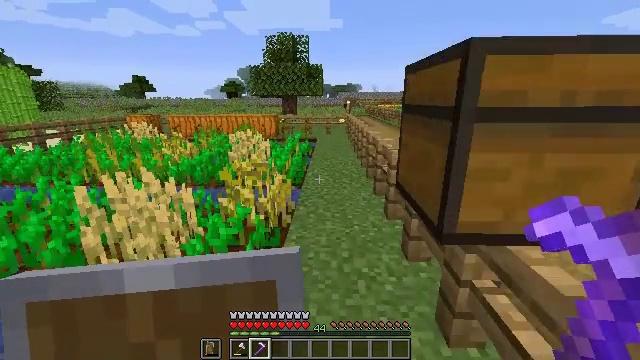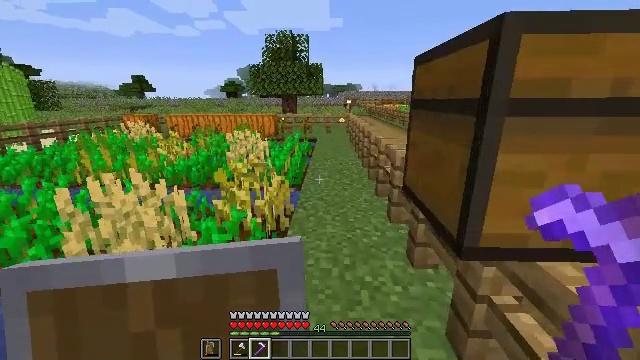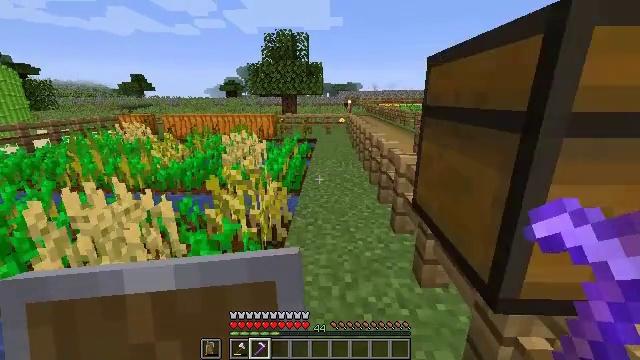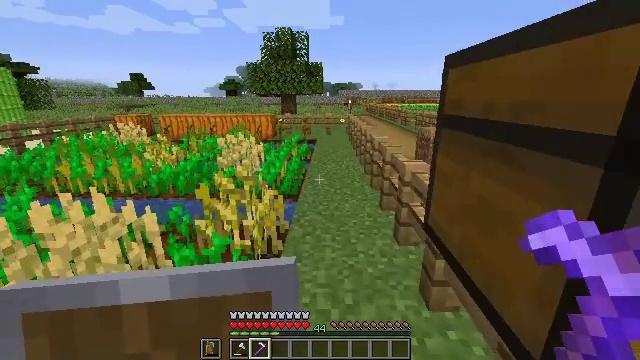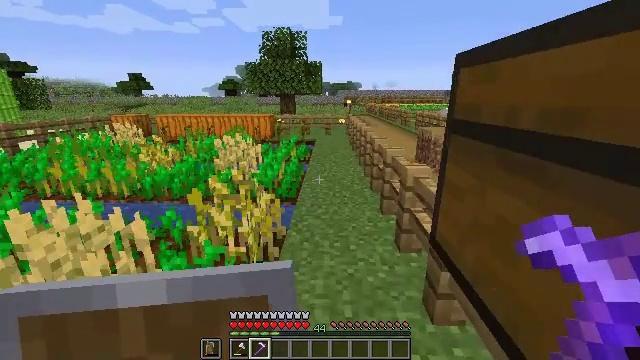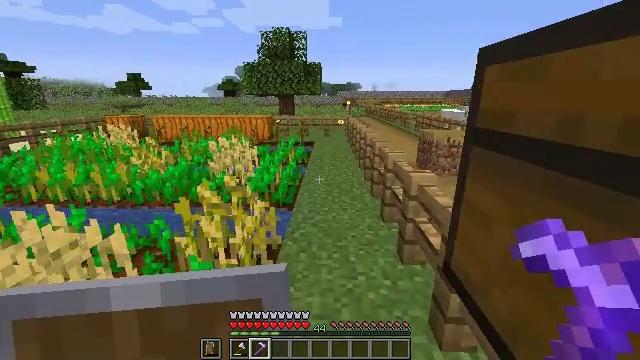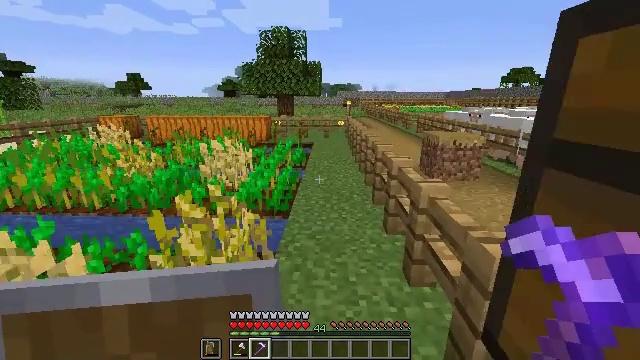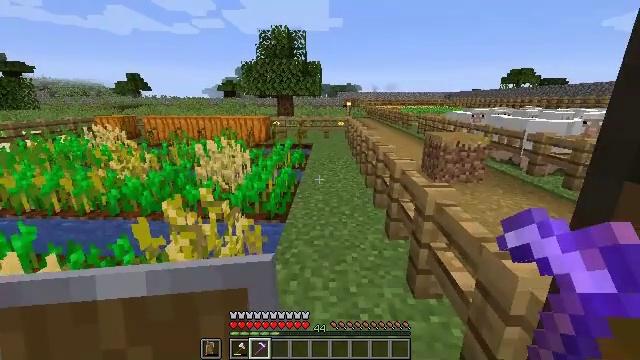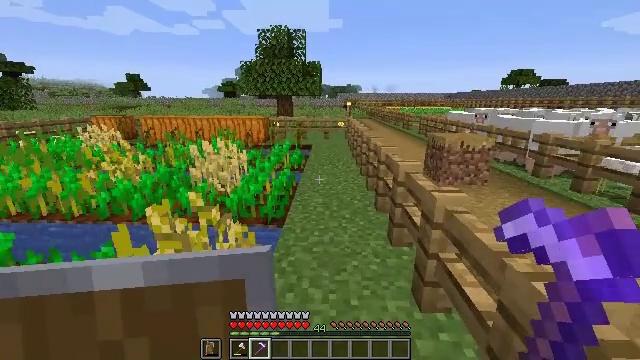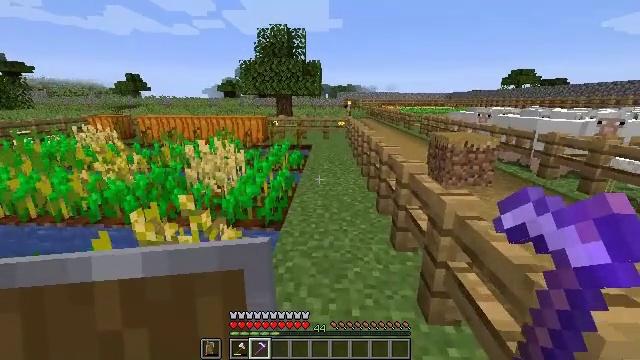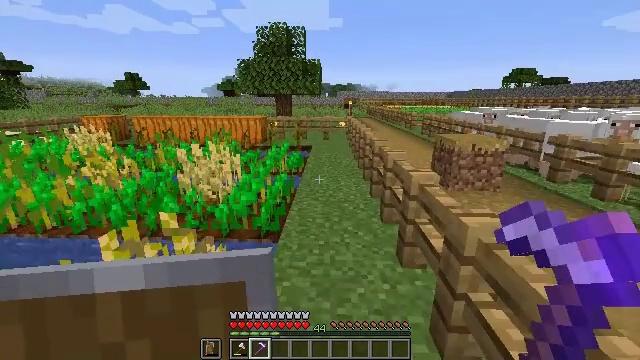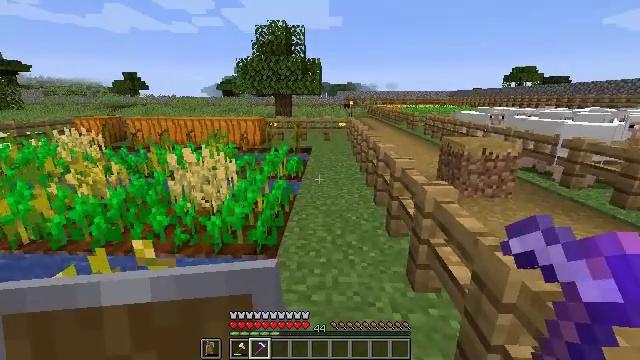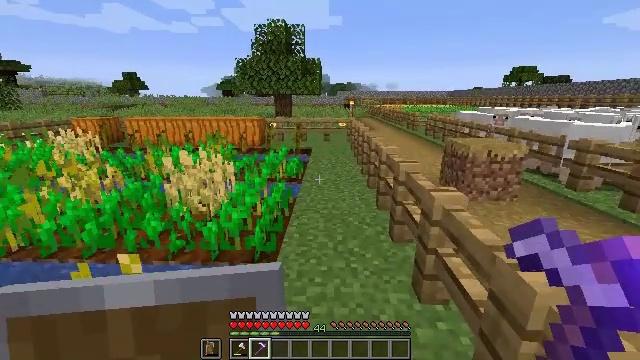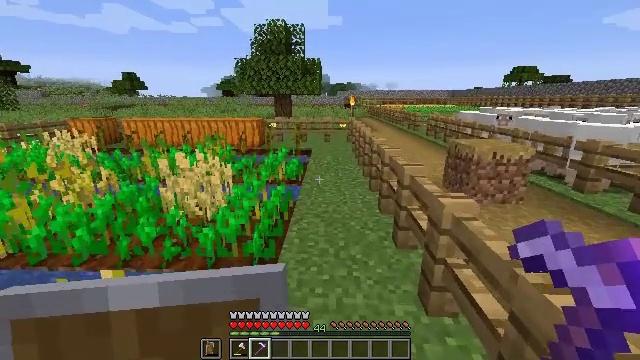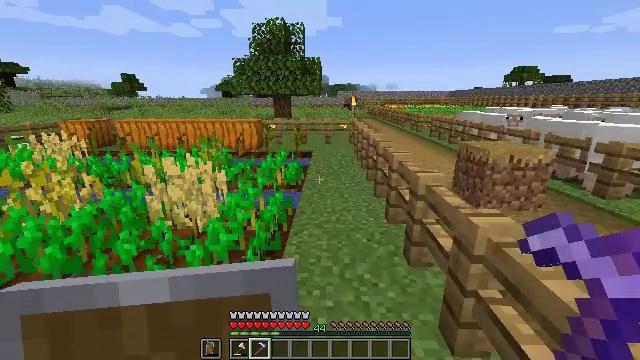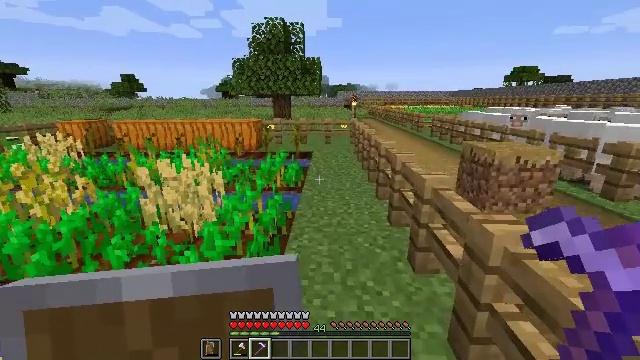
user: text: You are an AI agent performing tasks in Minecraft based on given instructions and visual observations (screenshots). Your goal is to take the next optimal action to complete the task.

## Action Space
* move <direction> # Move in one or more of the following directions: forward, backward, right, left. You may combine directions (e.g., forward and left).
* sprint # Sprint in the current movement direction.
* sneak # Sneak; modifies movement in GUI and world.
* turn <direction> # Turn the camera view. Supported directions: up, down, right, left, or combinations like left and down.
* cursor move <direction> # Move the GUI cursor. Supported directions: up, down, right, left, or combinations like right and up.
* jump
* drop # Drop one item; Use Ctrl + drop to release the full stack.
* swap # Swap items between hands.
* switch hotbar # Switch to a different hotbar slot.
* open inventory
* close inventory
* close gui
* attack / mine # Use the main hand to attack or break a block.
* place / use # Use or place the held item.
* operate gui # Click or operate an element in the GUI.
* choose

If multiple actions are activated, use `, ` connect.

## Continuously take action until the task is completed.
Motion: motion action
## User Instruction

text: Break the pumpkin to collect it.
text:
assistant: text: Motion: move forward
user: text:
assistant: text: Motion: move forward
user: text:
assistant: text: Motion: move forward
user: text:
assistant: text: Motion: move forward
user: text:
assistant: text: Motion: move forward
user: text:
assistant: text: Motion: move forward
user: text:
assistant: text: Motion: move forward
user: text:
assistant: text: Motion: move forward
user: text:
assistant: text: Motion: move forward
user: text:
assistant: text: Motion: move forward
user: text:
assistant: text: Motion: move forward
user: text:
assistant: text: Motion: move forward
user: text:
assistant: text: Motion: move forward
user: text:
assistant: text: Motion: move forward
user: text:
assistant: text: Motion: move forward
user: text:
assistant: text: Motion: move forward
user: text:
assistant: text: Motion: move forward
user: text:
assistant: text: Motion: move forward
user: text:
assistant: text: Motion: move forward, turn right
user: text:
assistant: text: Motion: move forward
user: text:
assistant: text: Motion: move forward, turn up
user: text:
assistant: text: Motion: move forward
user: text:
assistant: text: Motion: move forward
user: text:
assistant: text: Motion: move forward
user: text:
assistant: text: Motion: move forward
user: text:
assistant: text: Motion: move forward
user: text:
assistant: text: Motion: move forward
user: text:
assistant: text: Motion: move forward
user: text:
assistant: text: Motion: move forward
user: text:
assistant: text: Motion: move forward